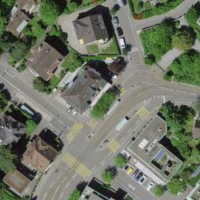
EUNIS habitat code: 55
Species observed at this site:
Ilex aquifolium
Sturnus vulgaris
Strix aluco